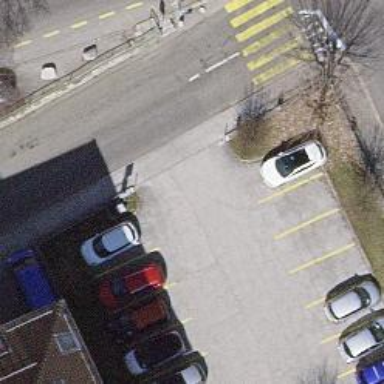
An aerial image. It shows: Unmarked crossing on the road.